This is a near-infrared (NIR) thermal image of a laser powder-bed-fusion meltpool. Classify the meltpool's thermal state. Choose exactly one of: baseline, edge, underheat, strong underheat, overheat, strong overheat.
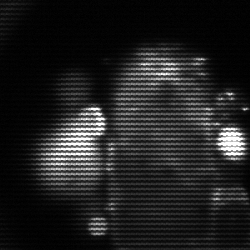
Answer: strong underheat